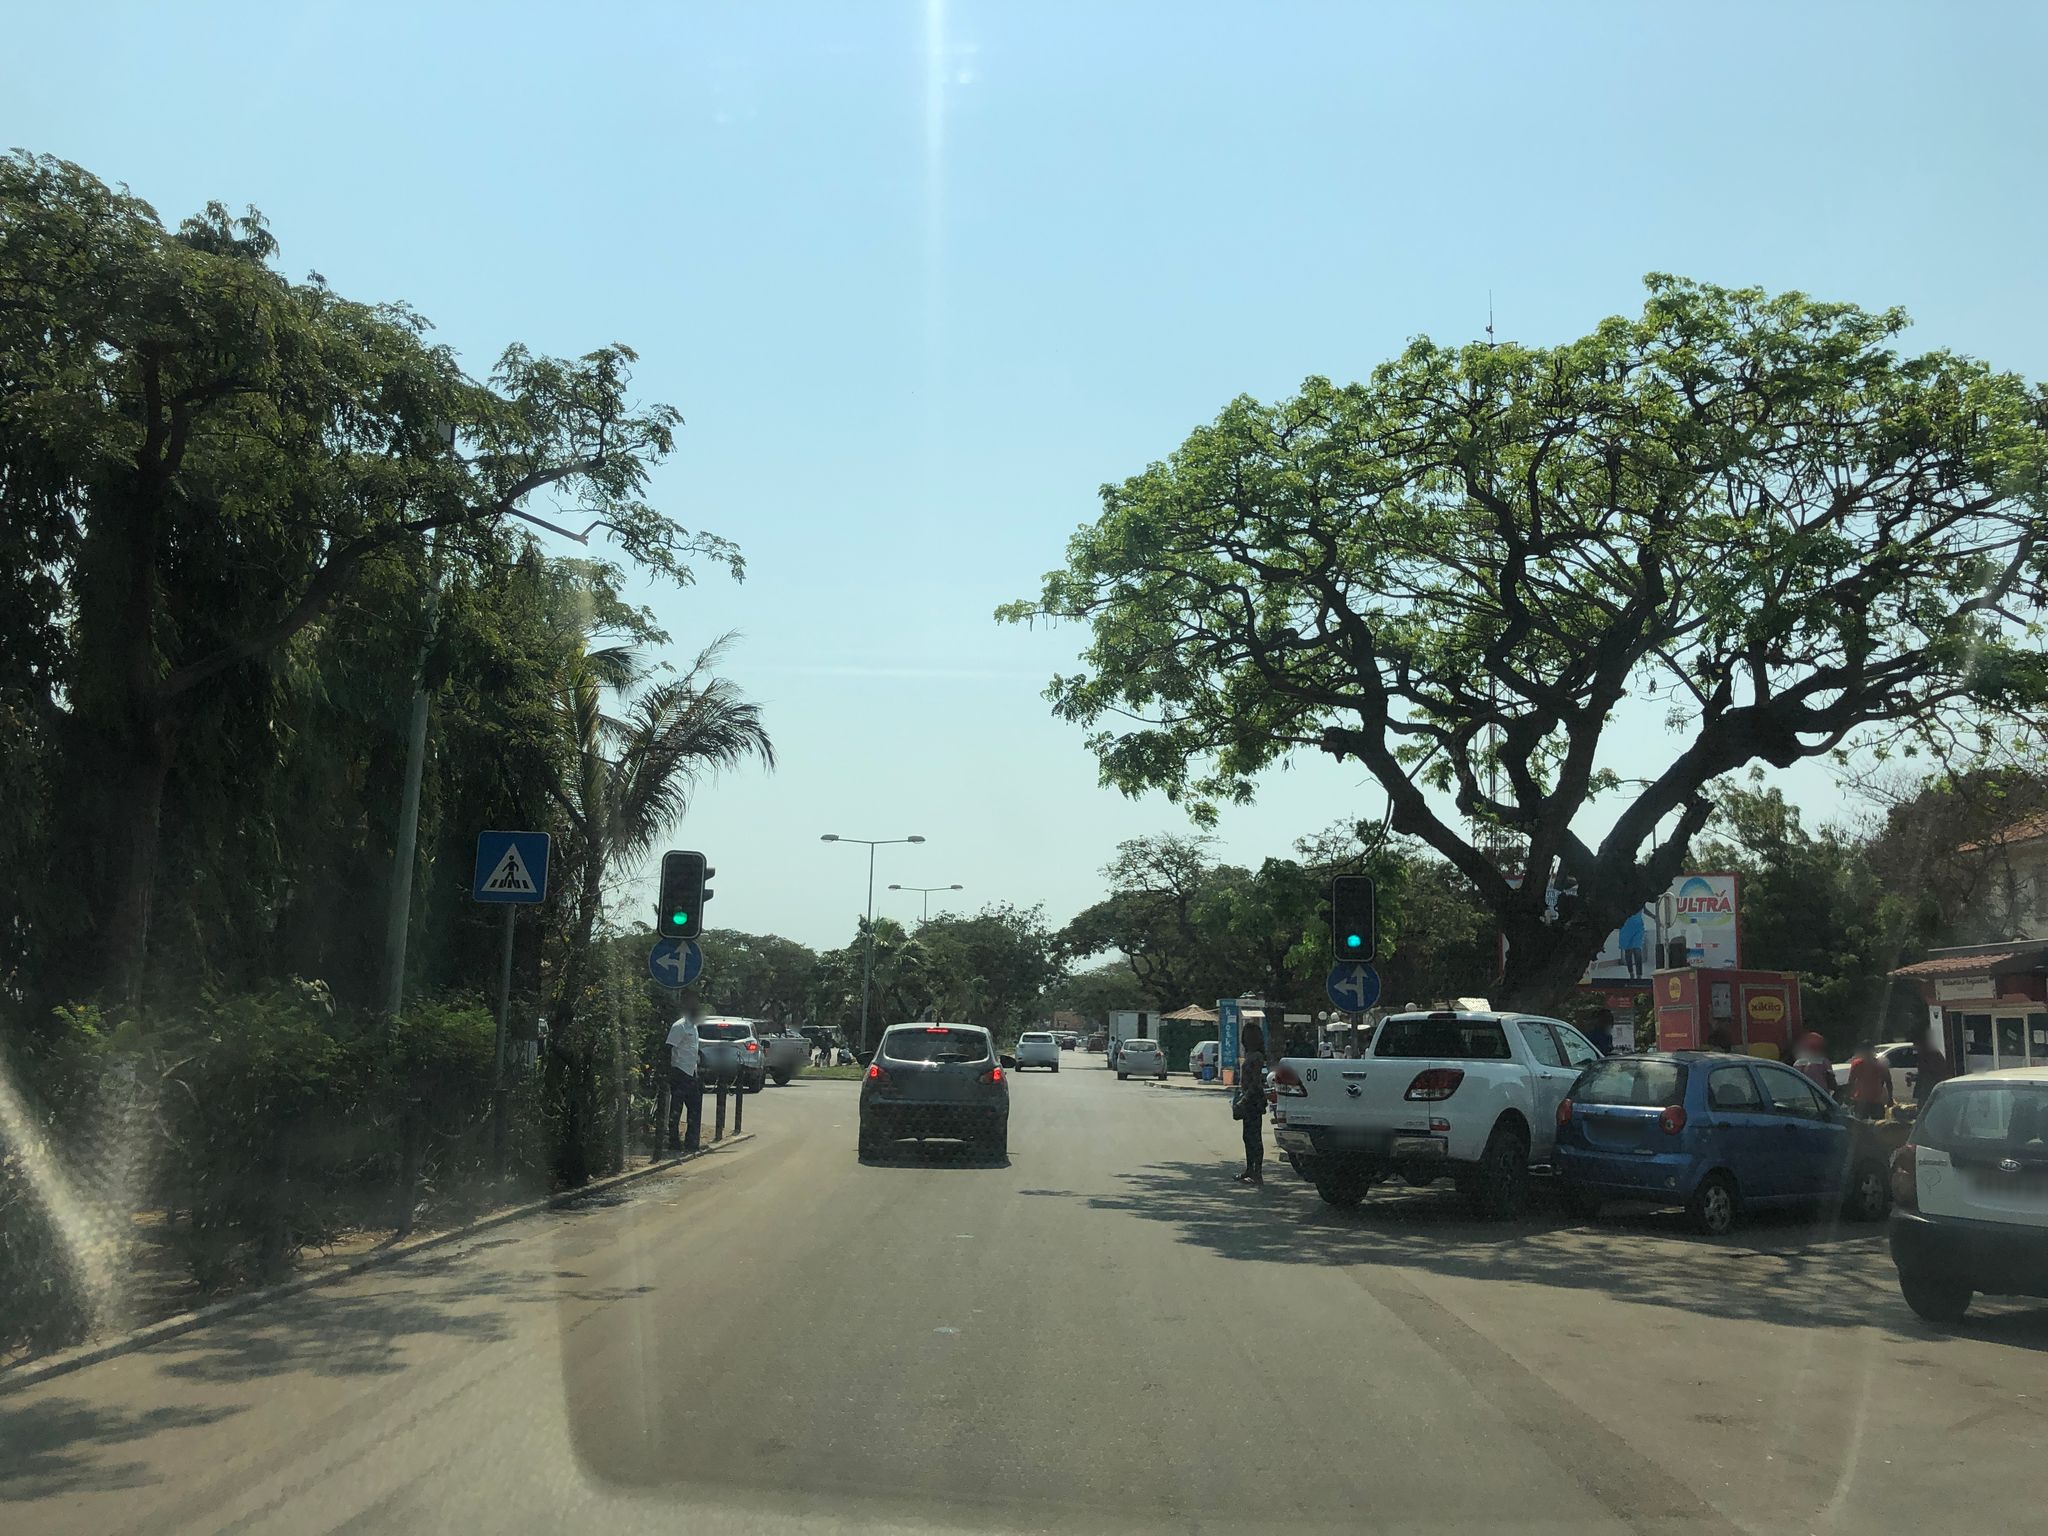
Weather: clear
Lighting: day
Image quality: good
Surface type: driving surface
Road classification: tertiary
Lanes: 2
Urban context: urban centre
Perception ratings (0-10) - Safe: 6.33, Lively: 7.99, Beautiful: 8.57, Boring: 2.99, Depressing: 6.52, Wealthy: 3.76